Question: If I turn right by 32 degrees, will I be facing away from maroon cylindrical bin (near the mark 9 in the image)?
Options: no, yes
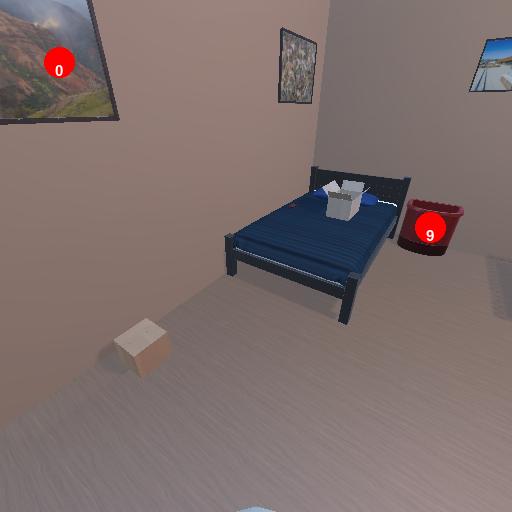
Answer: no